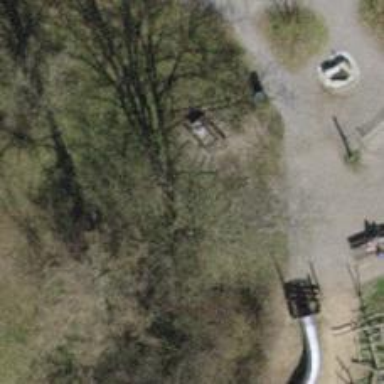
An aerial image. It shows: Picnic table located in leisure land area.